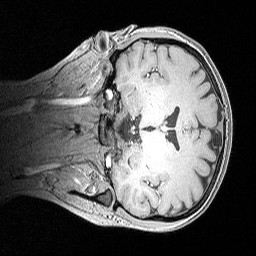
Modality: MP2RAGE
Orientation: coronal
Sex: female
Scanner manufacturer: siemens
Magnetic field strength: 3 T
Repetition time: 5 s
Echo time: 0.00292 s